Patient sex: F
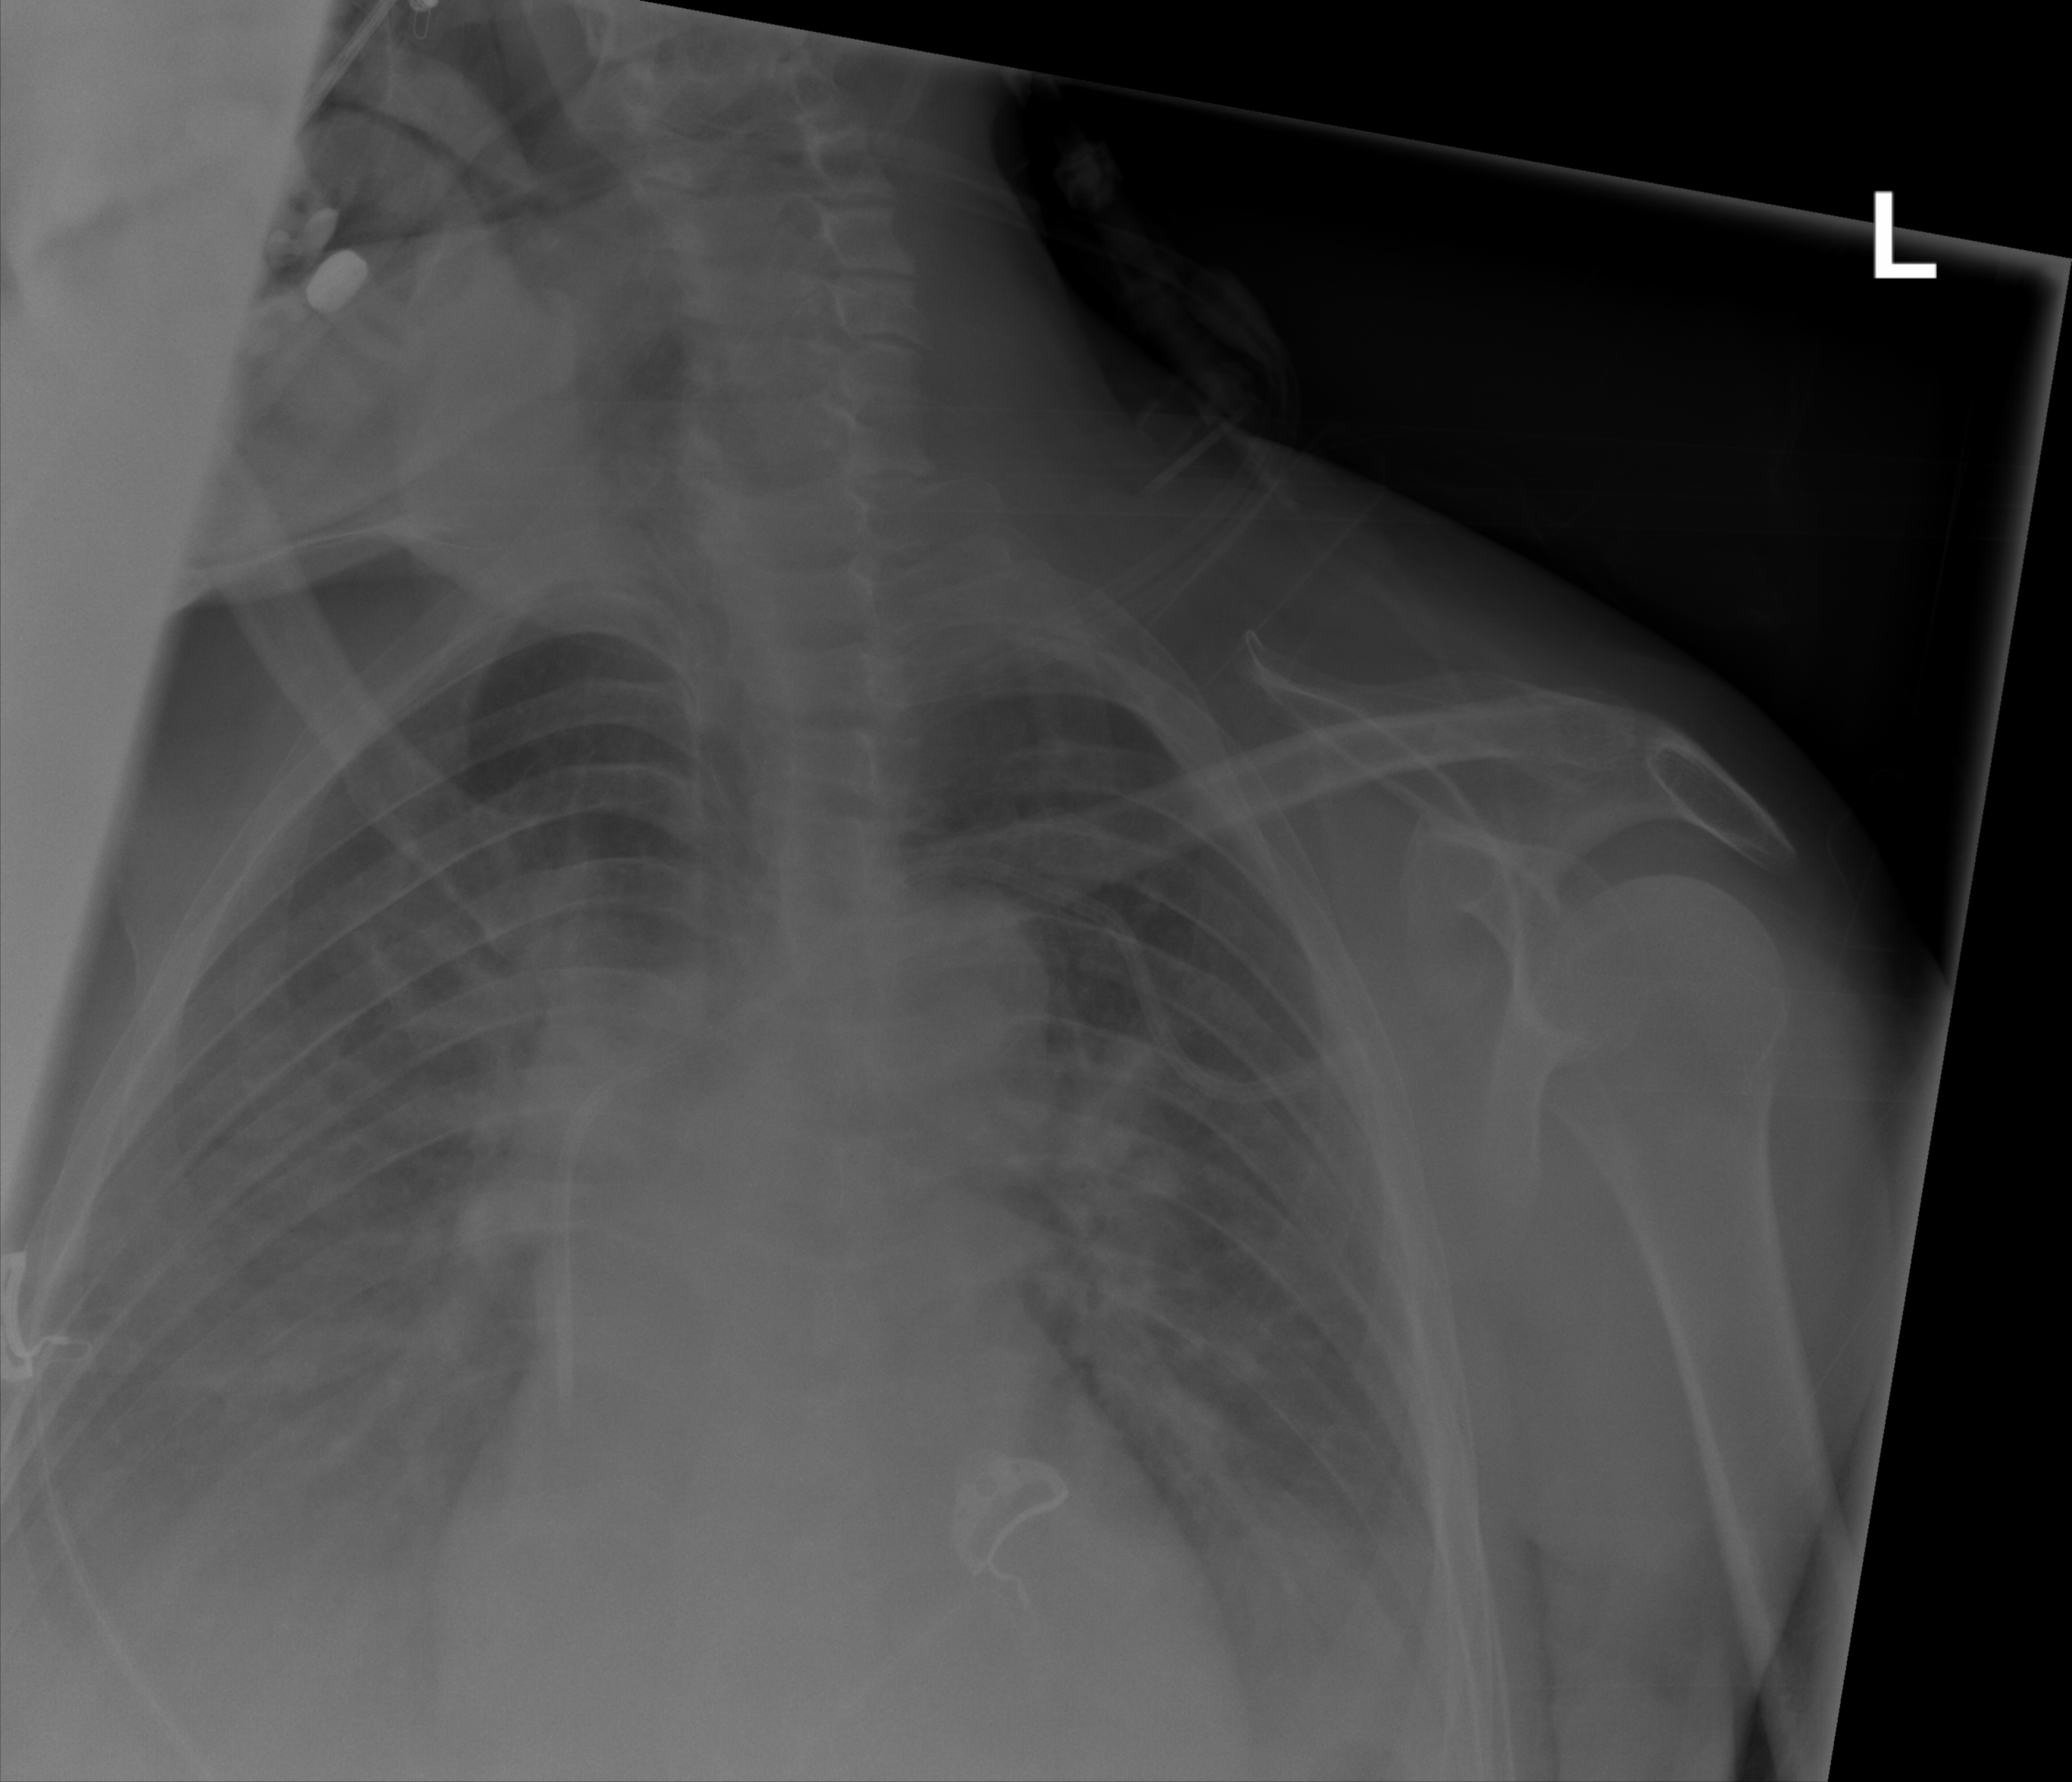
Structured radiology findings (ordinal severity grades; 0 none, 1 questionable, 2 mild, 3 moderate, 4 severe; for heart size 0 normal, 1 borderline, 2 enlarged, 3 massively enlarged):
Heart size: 2
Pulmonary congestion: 2
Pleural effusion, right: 3
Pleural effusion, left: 3
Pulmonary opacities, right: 2
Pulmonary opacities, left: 2
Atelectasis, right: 3
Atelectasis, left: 3